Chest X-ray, AP view. Patient: 55 years old, sex F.
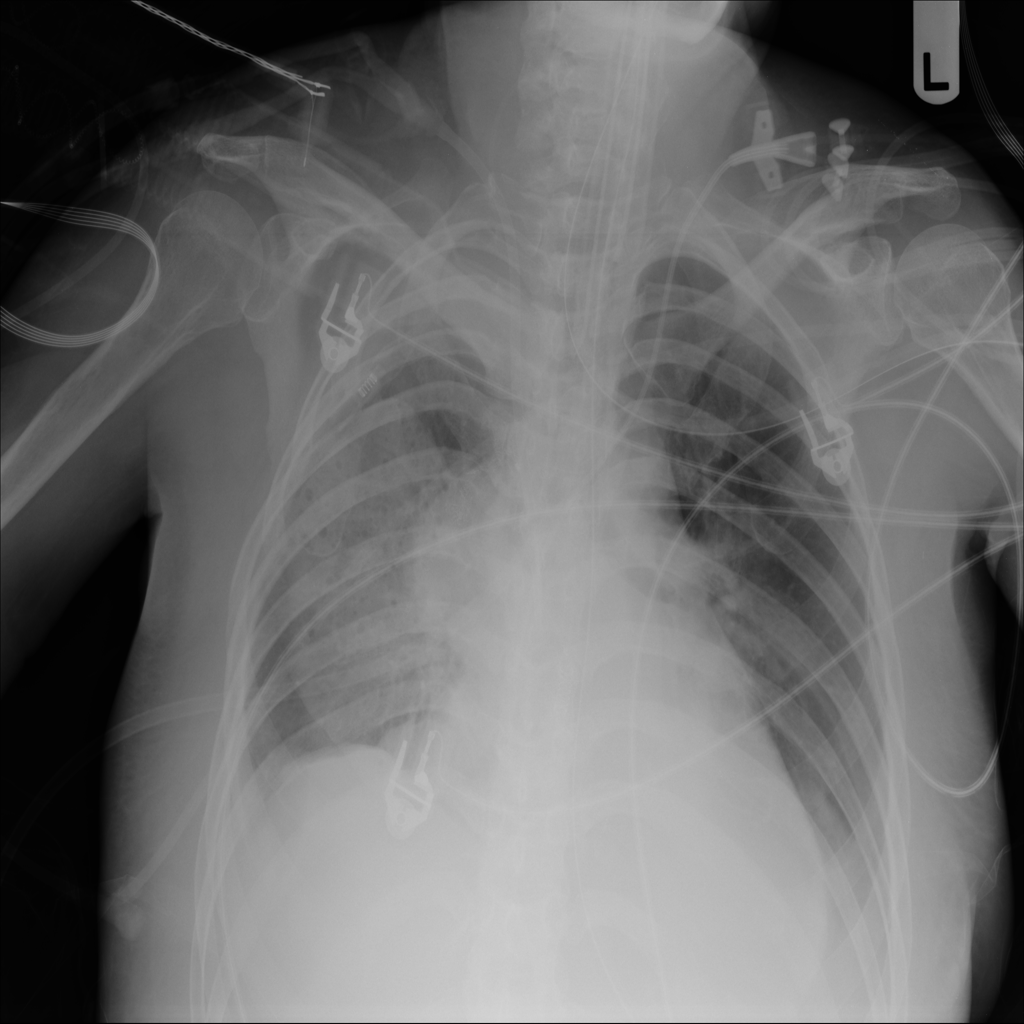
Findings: No Finding